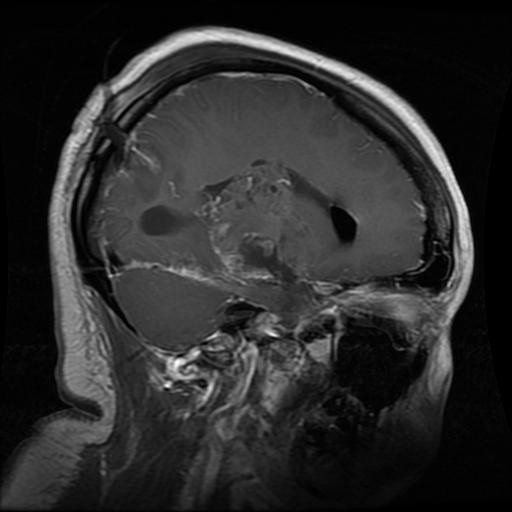
Label: glioma